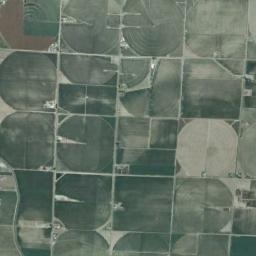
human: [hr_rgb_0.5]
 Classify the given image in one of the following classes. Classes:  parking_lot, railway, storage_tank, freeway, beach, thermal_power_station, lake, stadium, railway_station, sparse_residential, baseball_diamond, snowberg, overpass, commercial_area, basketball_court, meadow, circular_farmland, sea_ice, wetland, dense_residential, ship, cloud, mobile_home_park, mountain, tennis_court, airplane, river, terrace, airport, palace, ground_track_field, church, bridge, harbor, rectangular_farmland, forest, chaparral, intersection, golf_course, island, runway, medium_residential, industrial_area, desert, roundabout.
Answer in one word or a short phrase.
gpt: circular_farmland